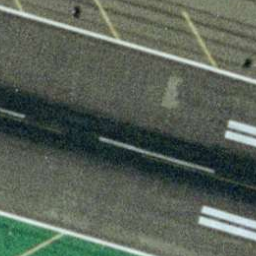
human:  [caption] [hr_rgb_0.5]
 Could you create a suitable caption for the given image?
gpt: There are some mark lines on the straight runway .

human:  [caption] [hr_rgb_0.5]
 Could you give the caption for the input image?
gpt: It is a straight runway with some mark lines on it .

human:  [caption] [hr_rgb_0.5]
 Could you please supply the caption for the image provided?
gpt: It is a straight runway with some white mark lines on it .

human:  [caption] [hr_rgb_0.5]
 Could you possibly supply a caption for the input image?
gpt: A straight runway with some mark lines on it .

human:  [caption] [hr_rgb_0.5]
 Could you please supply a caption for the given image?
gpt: A straight runway with some white mark lines on it .